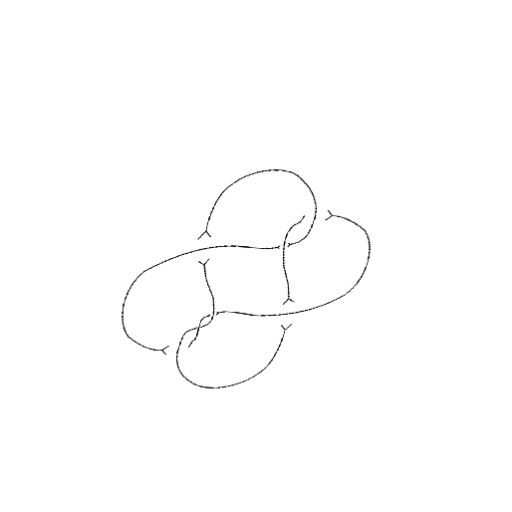
Crossing number: 7